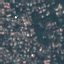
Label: Residential